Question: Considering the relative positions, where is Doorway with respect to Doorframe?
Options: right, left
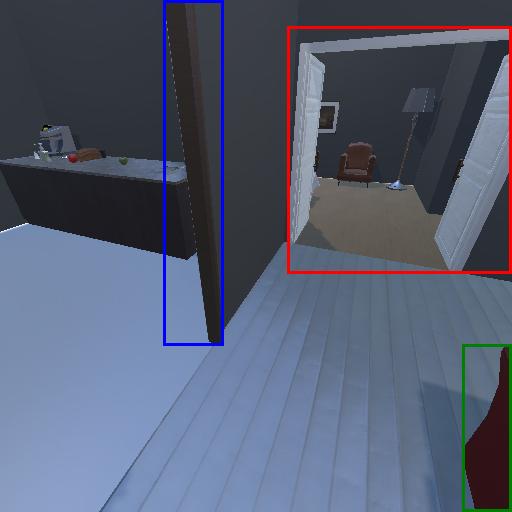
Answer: right